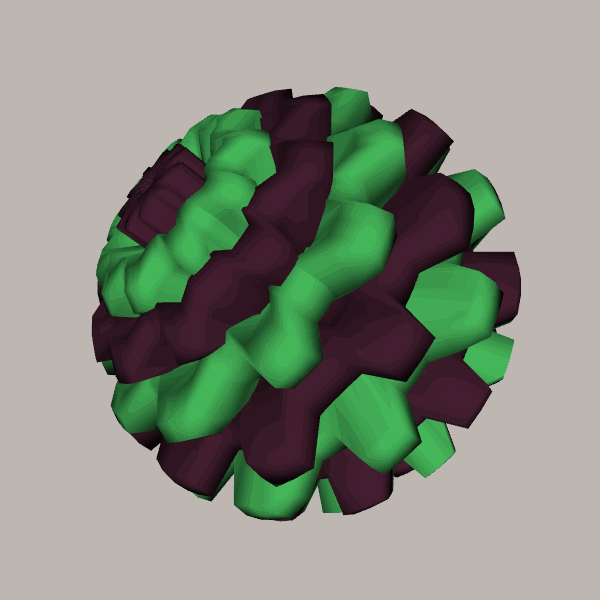
Background: light